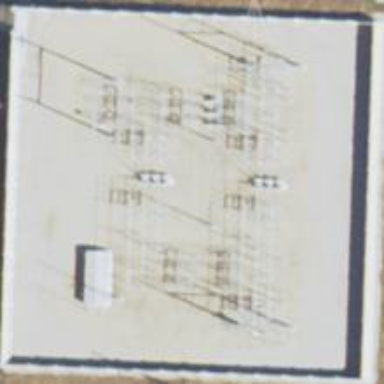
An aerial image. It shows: Fence surrounds transmission level power substation.